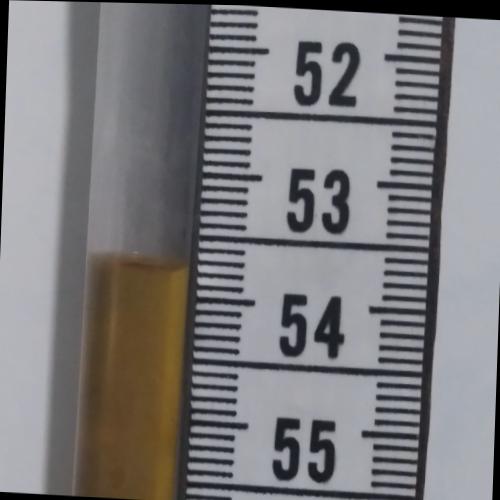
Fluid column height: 53.8 cm